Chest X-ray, PA view. Patient: 48 years old, sex M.
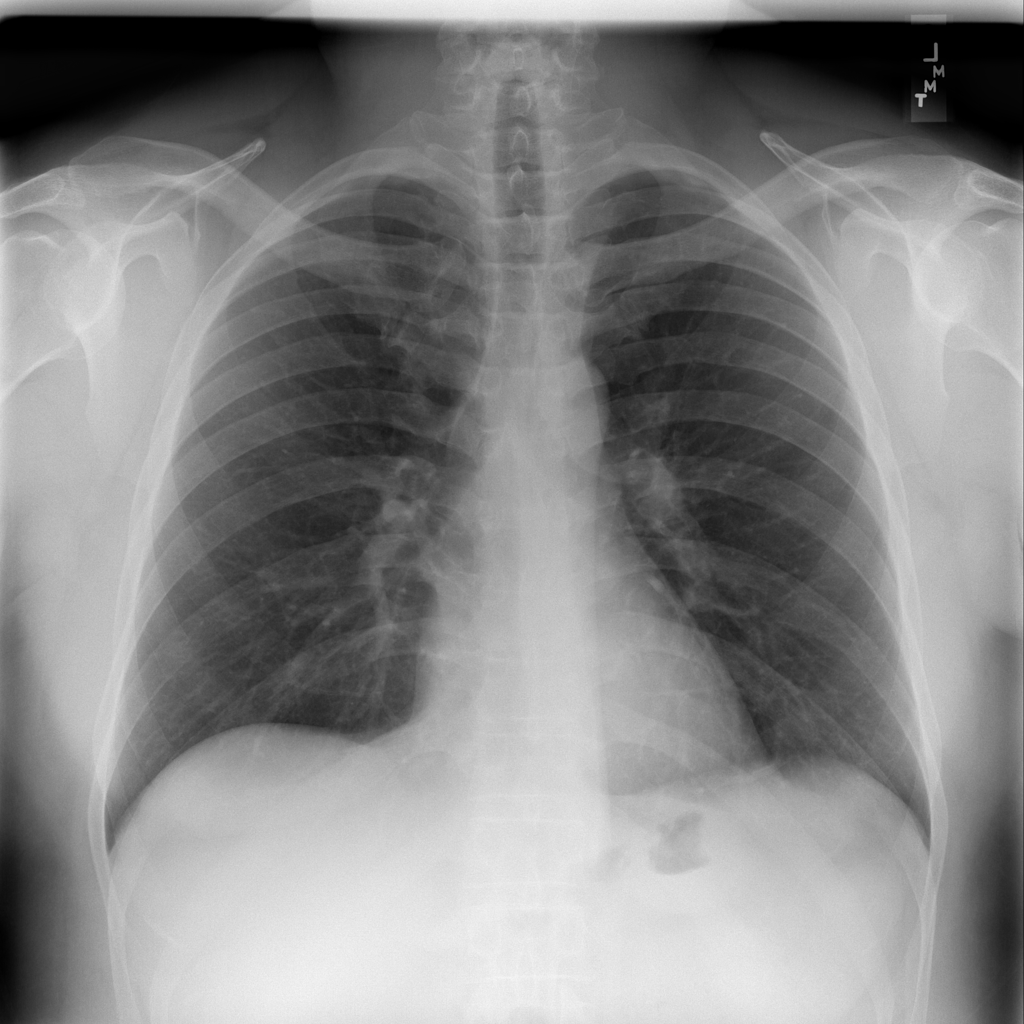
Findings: No Finding